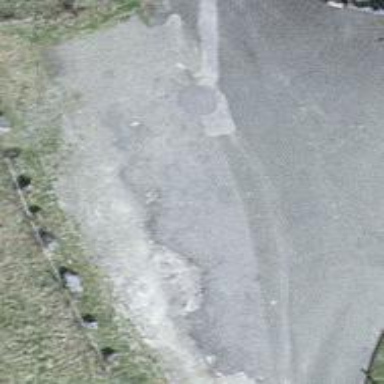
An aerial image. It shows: Parking area with fine gravel surface.